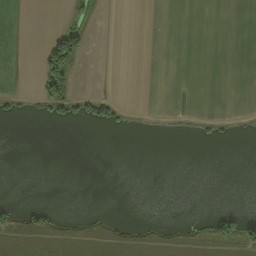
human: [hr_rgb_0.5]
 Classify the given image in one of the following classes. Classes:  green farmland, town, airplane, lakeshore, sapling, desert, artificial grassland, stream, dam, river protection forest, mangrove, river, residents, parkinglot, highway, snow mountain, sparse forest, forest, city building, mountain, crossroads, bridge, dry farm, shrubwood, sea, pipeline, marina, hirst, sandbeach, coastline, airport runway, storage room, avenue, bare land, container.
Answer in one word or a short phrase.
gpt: river